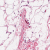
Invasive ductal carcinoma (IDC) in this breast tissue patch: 0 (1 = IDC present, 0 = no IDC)